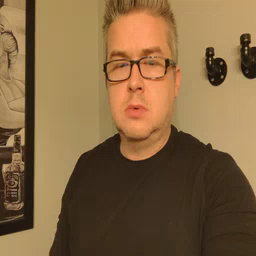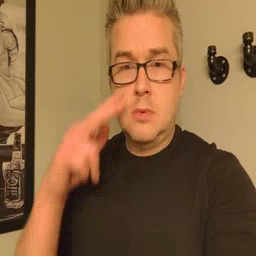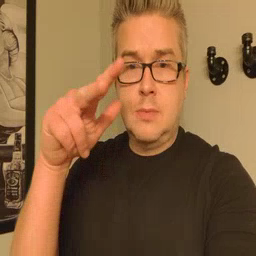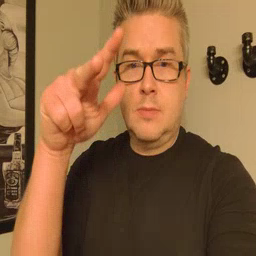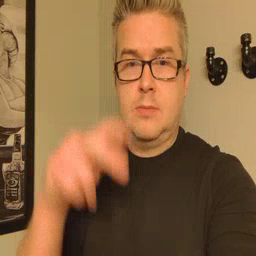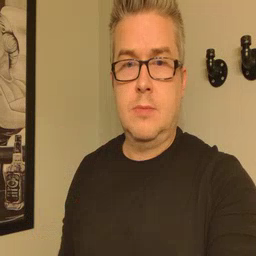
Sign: helicopter